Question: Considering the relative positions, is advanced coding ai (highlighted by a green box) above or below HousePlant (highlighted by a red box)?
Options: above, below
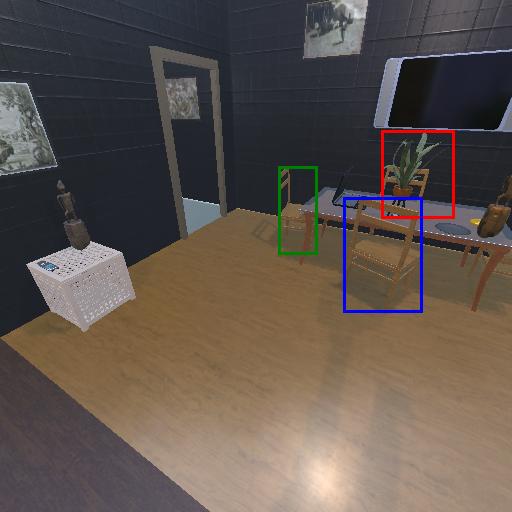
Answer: above